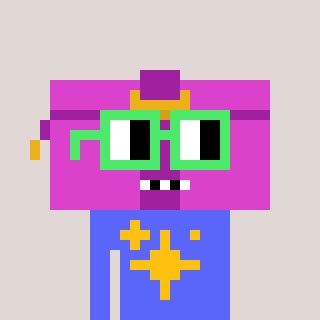
a pixel art character with square light green glasses, a clutch-shaped head and a purple-colored body on a warm background